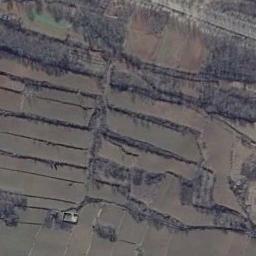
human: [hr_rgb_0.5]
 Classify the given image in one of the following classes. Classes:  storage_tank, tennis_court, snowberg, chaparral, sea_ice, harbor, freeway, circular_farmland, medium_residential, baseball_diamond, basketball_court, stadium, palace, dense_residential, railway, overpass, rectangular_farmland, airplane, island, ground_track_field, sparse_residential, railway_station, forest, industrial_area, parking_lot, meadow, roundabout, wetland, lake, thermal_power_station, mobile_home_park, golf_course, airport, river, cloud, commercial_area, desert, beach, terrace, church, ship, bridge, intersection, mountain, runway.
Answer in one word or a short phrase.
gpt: terrace